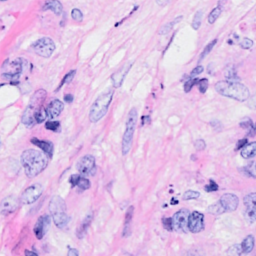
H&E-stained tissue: Breast